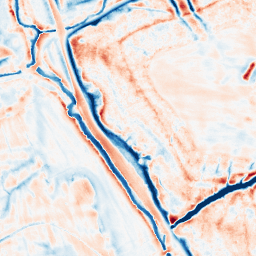
Category: edge_preserving
Decomposition family: bilateral
Decomposition parameters: d: 21
sigma_color: 25
sigma_space: 75
Upsampling method: quadratic
Upsampling parameters: scale: 2
Upsampling scale: 2